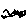
Label: bird